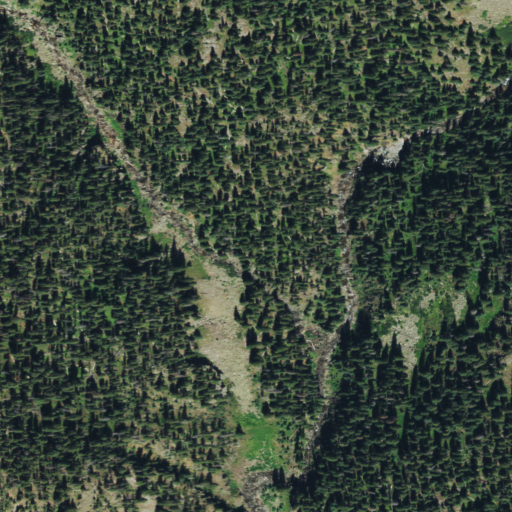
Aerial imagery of valley in Colorado named West Virginia Gulch containing evergreen forest and grassland